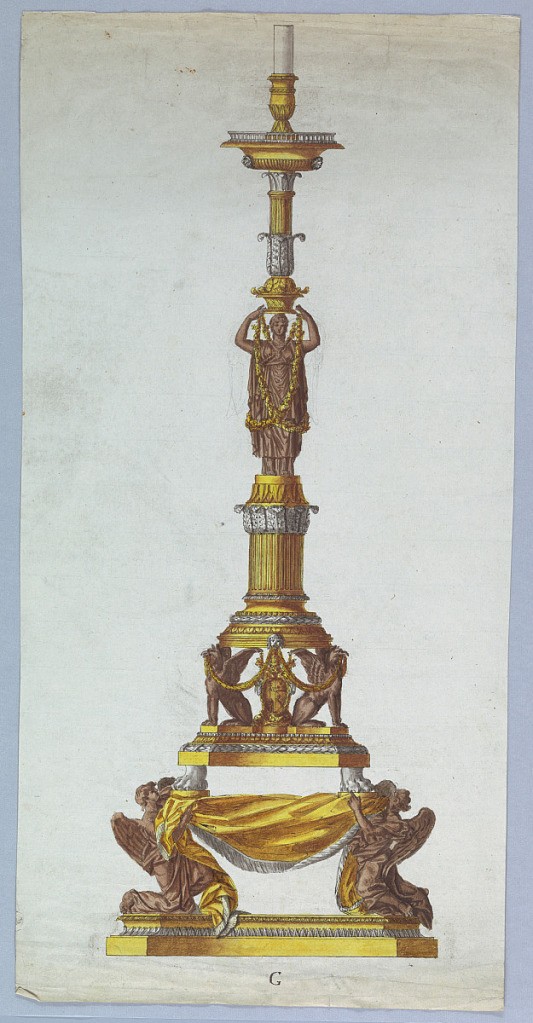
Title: Design for a Candlestick
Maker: Luigi Righetti, Italian, 1780 - 1819
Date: ca. 1820
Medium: Pen and ink, brush and sepia wash, yellow and gray watercolor, graphite on paper
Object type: Drawing
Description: Vertical rectangle. At bottom, a base with two kneeling angels supporting a cloth, on top of which stands a second base, on which seated griffons holding garlands support the shaft; between them the coat of arms of Pope Pius VII (1800-1823). The shaft consists of two pieces of fluted and foliated columns with a caryatid. Wings are slightly sketched in graphite at the caryatid's shoulders; a garland is wound around her above the socket with the candle.